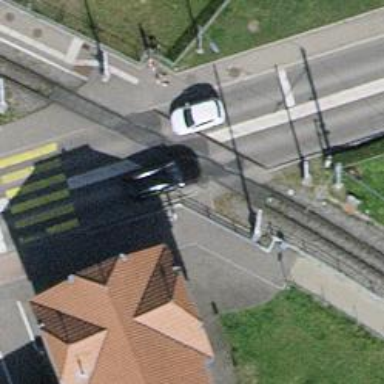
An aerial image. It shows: Level crossing along the railway.